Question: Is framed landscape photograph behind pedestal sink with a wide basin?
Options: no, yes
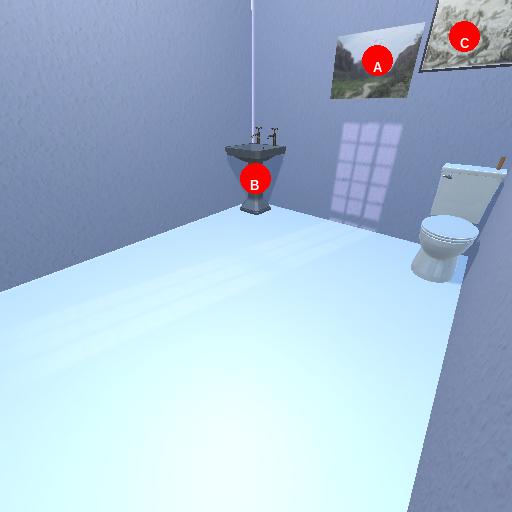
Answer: no